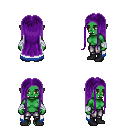
a pixel art fantasy rpg character, female body template, orc, green skin, white trimmed cape, metal pants, purple extra-long hairstyle, white cloth bandages, black shoes, four views (front, back, left, right), 2x2 character sprite sheet, small pixel art, hard edges, no anti-aliasing